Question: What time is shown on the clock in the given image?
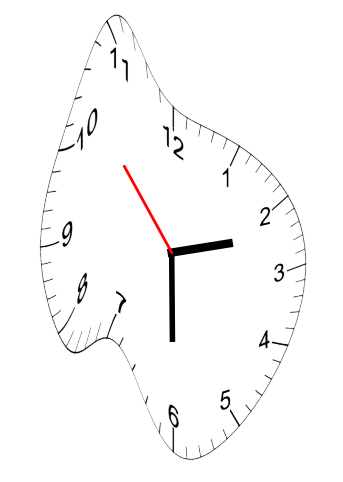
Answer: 02:29:53